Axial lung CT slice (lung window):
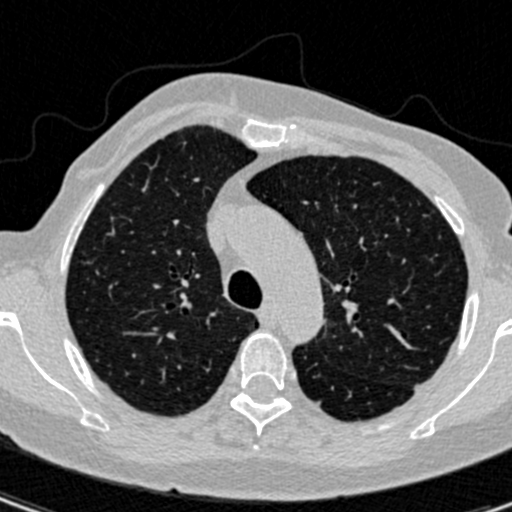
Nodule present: no